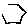
Label: hexagon